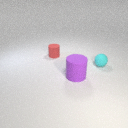
small cyan rubber sphere to the right of large purple rubber cylinder